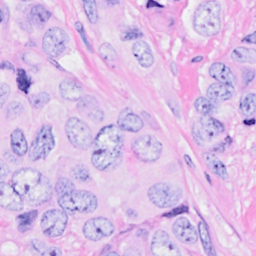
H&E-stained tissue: Breast